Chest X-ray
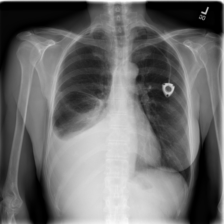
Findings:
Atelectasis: negative
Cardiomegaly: negative
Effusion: positive
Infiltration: negative
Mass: negative
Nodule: negative
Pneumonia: negative
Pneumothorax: negative
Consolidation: negative
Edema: negative
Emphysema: negative
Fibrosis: negative
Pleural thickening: negative
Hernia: negative